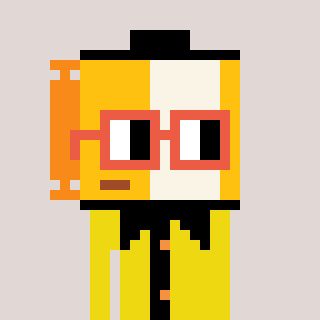
a pixel art character with square orange glasses, a film roll-shaped head and a yellow-colored body on a warm background